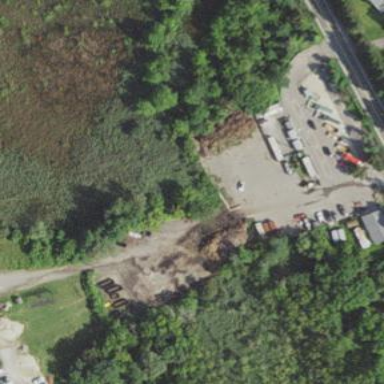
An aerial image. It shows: Recycling center.